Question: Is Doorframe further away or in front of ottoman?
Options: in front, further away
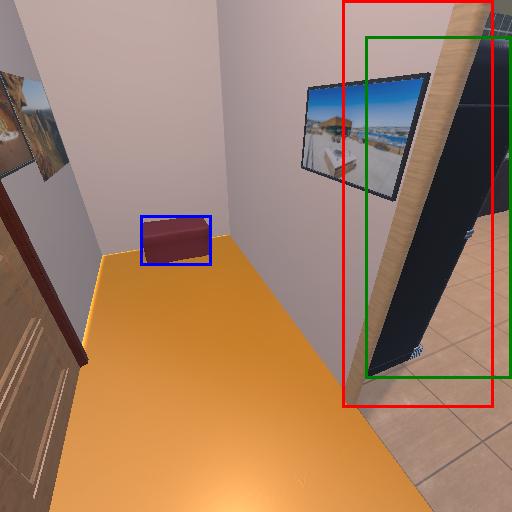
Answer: in front